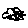
Label: car